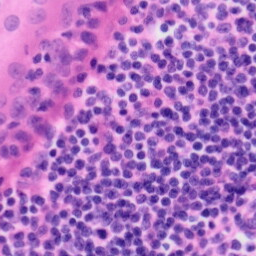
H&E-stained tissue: Tonsil